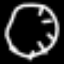
Label: clock